Question: In my case, I have an HTML/CSS Menu .

So, when you hover your mouse over "Graphics", it highlights it (using CSS onHover).
Now what I need to do is that when you actually click on "Graphics" (and it takes you to the graphics page), it remains highlighted, if possible in a different colour.
I'm thinking of modifying the Site.Master style from C# or VB code.
Any ideas? Thanks.
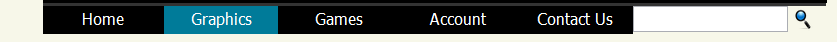
Answer: An idea would be to check what page you are in, and apply a css class:
'''
<li class="<%= this.Page.ToString().ToLower().EndsWith("graphics_aspx") ? "selected" : "normal"%>">
Graphics<li>
'''
Hope it helps!